Question: Hi I have a table with 4 columns. the table is as below
'''
sampleId totalAmount discount netAmount
1 120 40 80
2 200 50 150
3 400 100 300
'''
Now i want the totals summary row at the bottom of the table. Please look at the image file below. how can i achieve this?

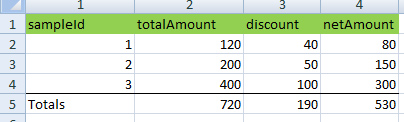
Answer: You can use <URL> as below
'''
select cast(sampleId as char(10)) as sampleId, totalAmount,discount, netAmount
from tab
union all
select 'Total', sum(totalAmount),sum(discount), sum(netAmount)
from tab
'''
<URL>
1st column is converted to varchar becouse you want to 'Total' word atthe bottom. Columns types in 'UNION' must be the same type.